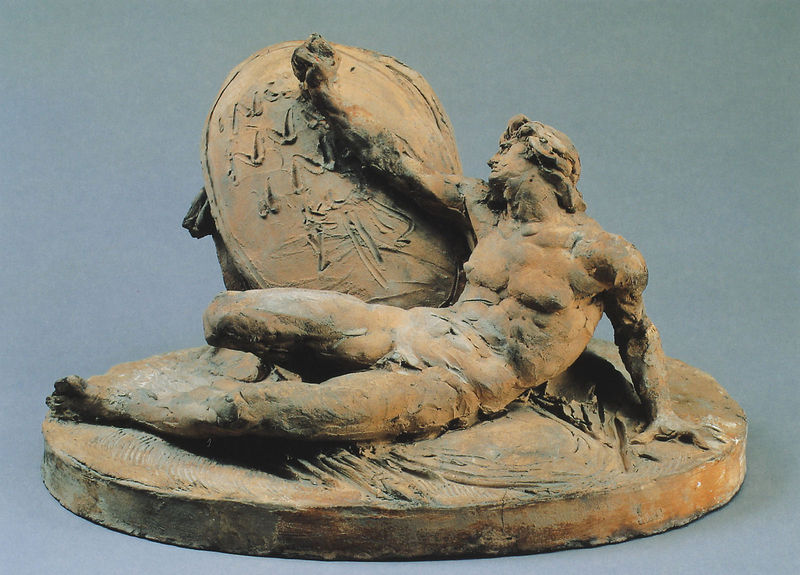
Titel: Othryades (Bozzetto)
Künstler: Johan Tobias Sergel
Institution: Paris, Musée du Louvre
Schlagwörter: blau, hand, held, kämpfer, körper, mann, nackt, grün, braun, brust, zeichen, arm, sockel, stein, tod, boden, haare, oval, skulptur, statue, ton, beine, liegen, modell, tafel, inschrift, bronze, plastik, podest, liegend, oberkörper, foto, fotografie, photographie, schild, untergrund, scheibe, soldat, verletzt, entwurf, photo, zickzack, jüngling, krieger, abstützen, bozzetto, gefallen, bozetto, plinte, gefallener, brinze, nacjt, am boden, tonplastik, stein ton, schils, liegender krieger